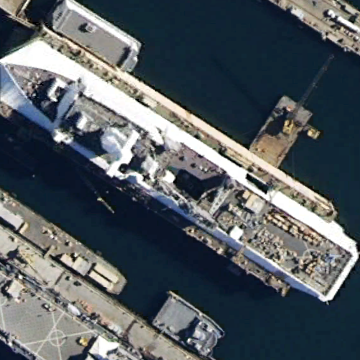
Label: combat